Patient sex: M
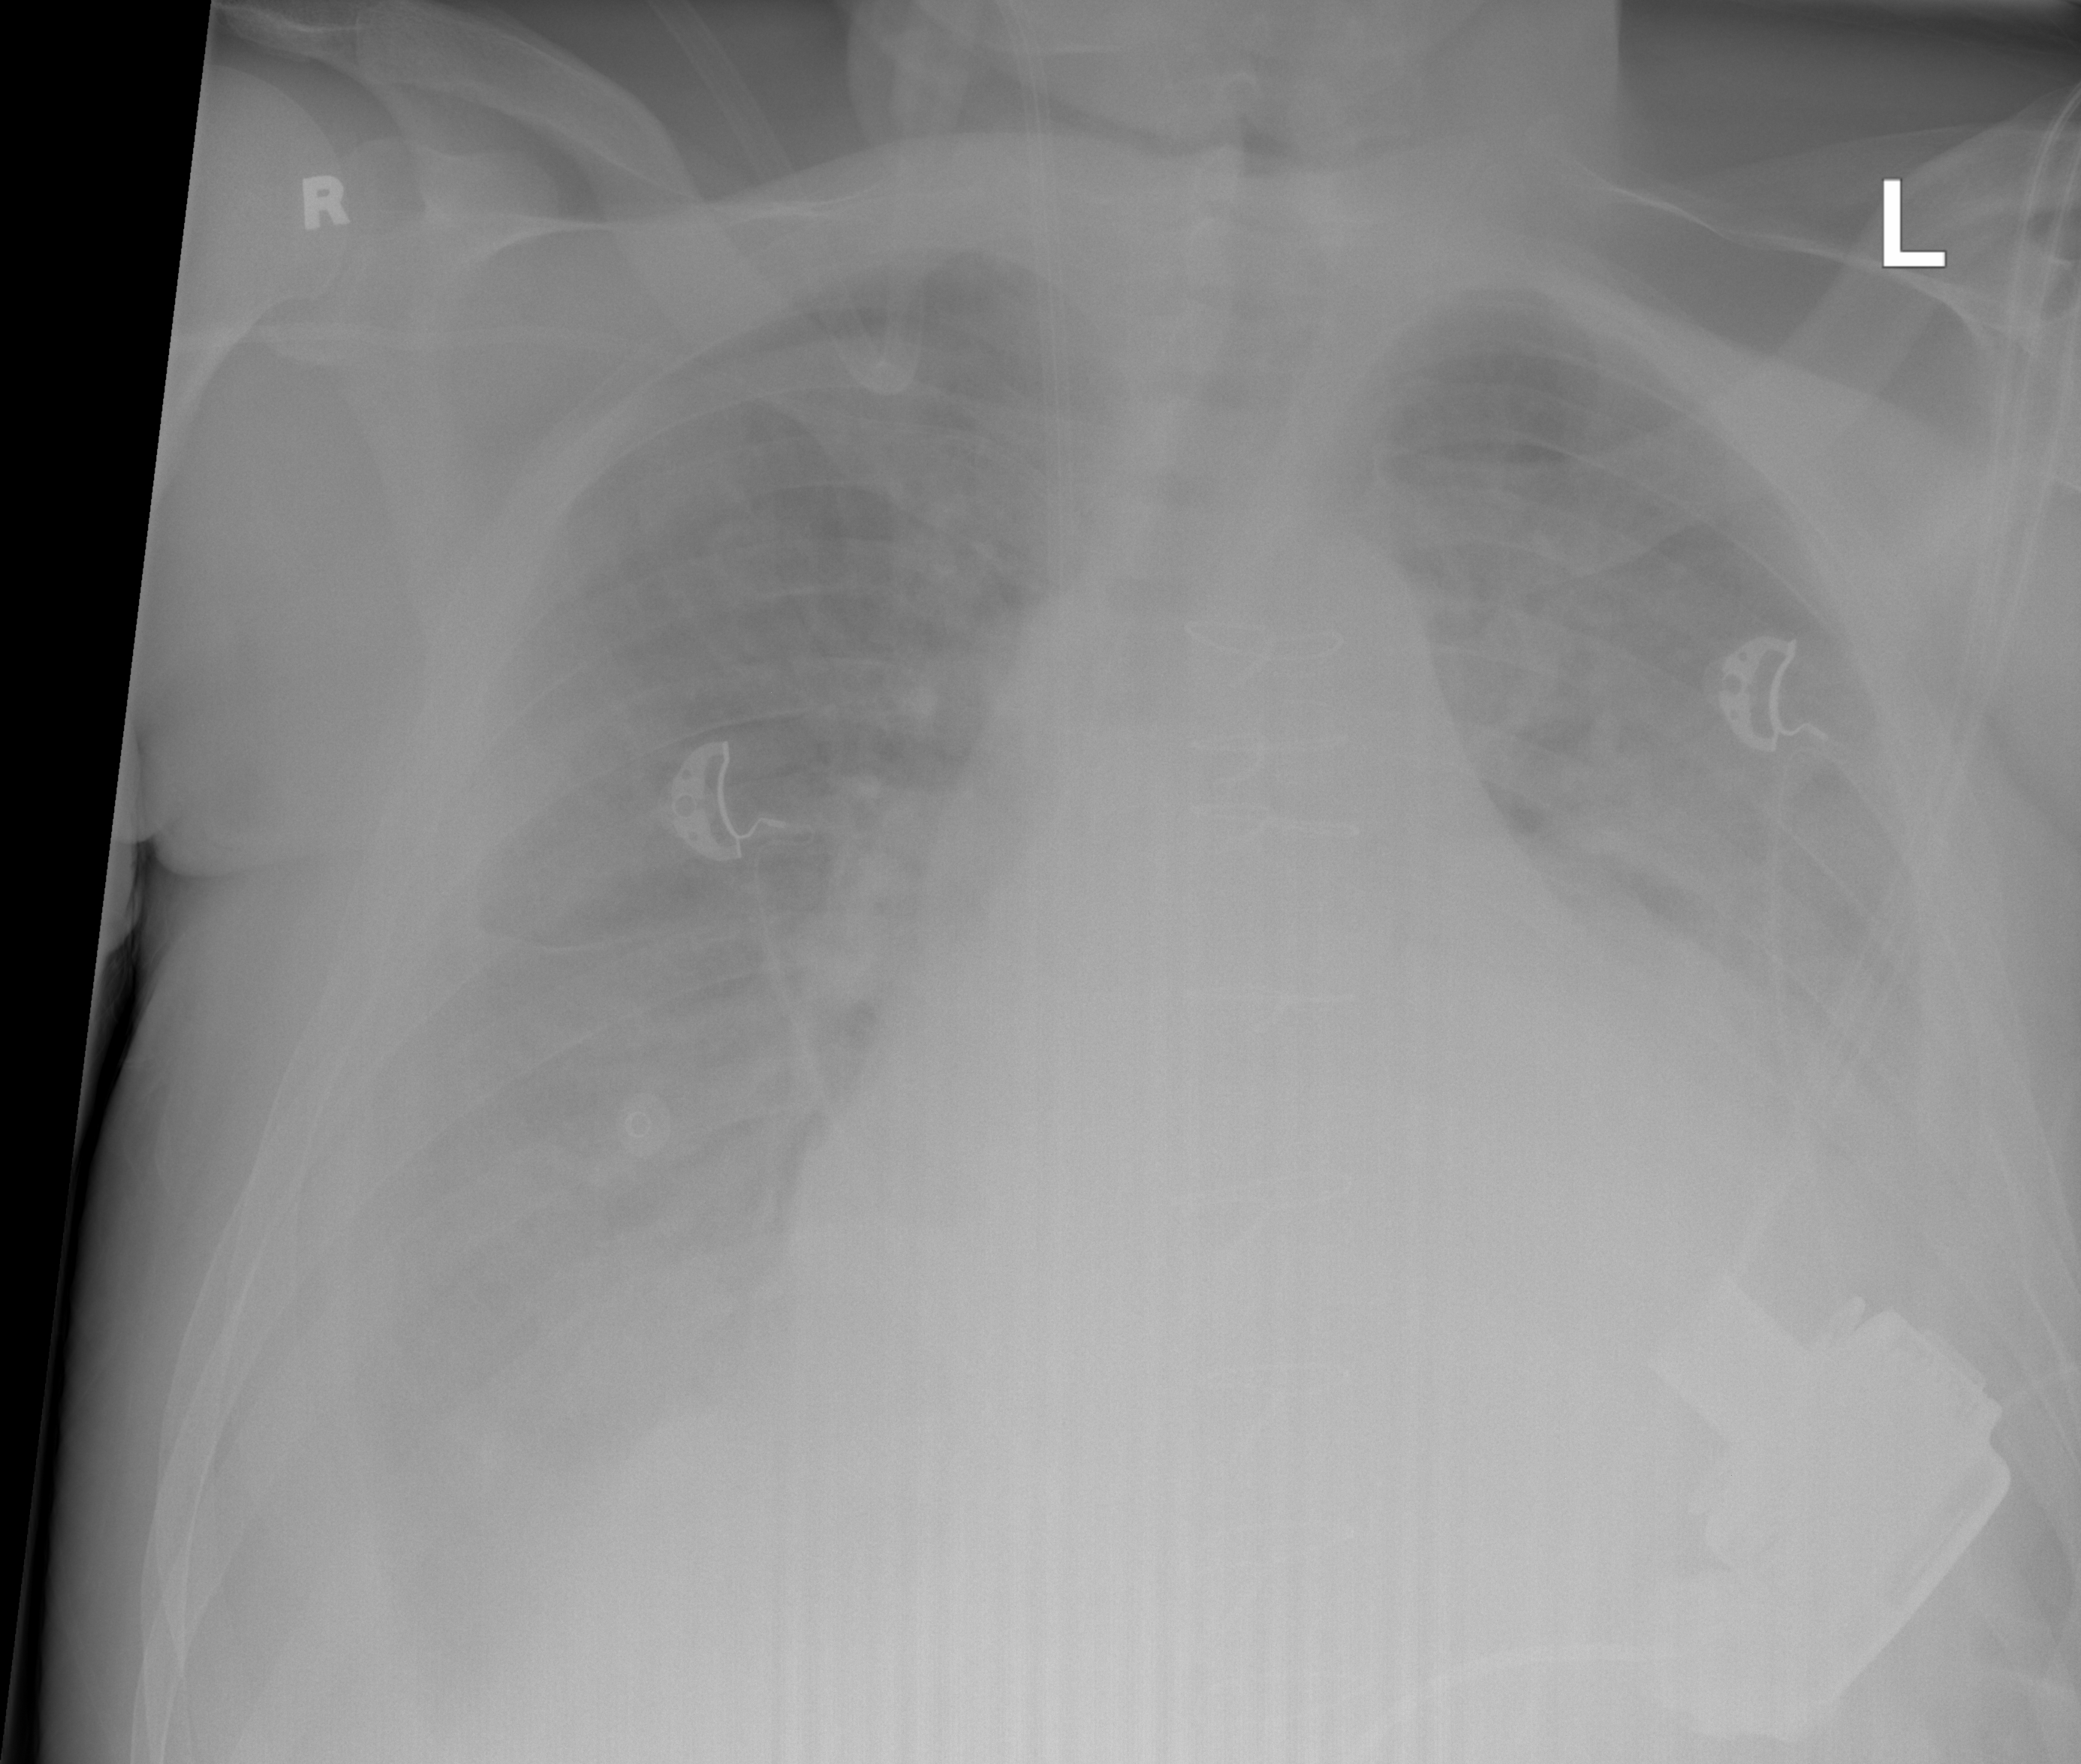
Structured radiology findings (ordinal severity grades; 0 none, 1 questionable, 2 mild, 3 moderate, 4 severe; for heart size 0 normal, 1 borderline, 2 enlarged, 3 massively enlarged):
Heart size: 3
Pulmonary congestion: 3
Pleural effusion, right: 2
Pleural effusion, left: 3
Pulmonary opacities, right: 2
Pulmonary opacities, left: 2
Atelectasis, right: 2
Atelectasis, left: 2